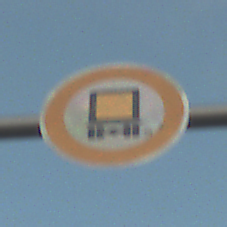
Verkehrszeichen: VerbotKennzeichnungspflichtigeKraftfahrzeugeGefaehrlicheGueter
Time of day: SunriseSunset
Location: Outdoor (RoadRail)
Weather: PartlyCloudy
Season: NotSpecified
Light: Natural